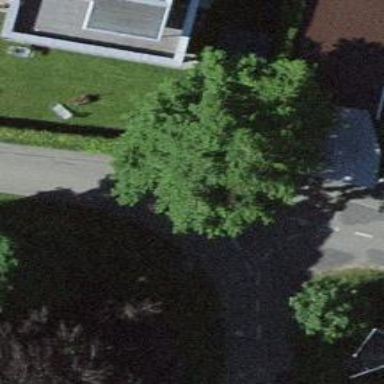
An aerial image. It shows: Residential road.